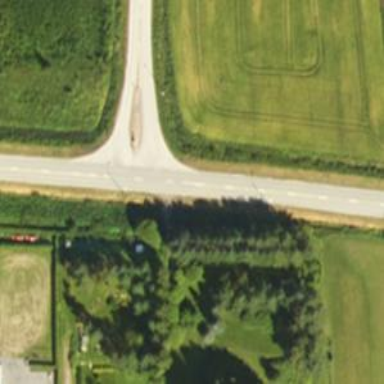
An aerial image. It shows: Road with "give way" sign.